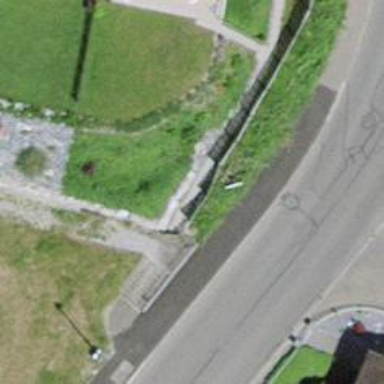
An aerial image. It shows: Unpaved footway.